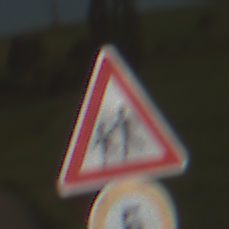
Verkehrszeichen: KinderRechts
Zusatzzeichen unten: Geschwindigkeit5
Umgebung: Outdoor, Nature
Tageszeit: MorningAfternoon
Wetter: Clear
Licht: Natural
Jahreszeit: NotSpecified
Kontrast: HighContrast